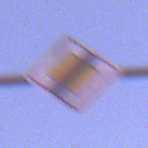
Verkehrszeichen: EndeVorfahrtsstrasse
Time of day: Dawn
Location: Outdoor (Nature)
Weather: PartlyCloudy
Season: NotSpecified
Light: Natural